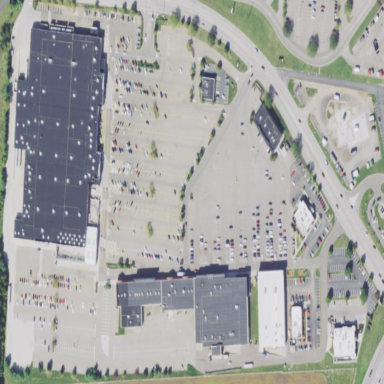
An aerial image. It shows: Retail area.